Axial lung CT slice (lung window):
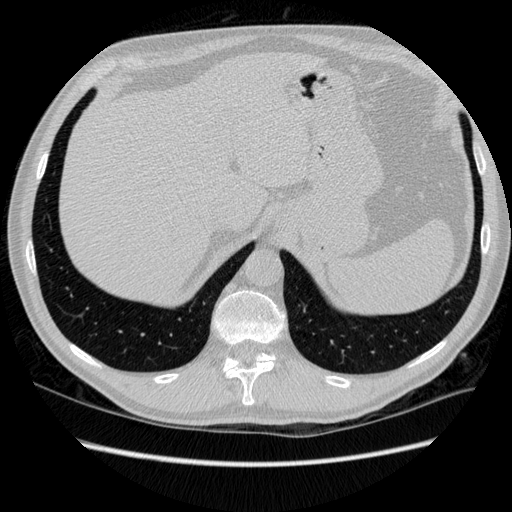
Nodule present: no